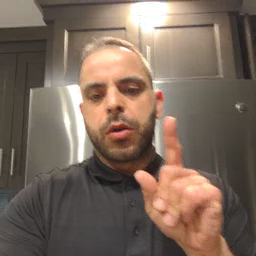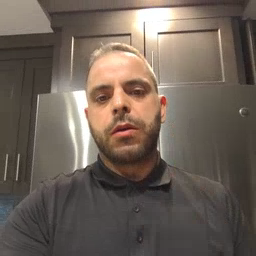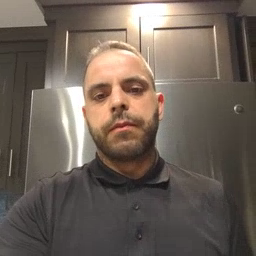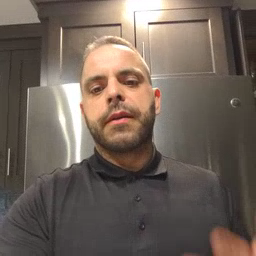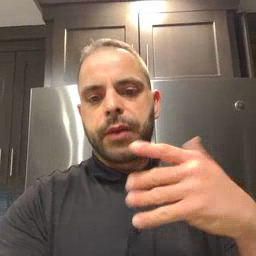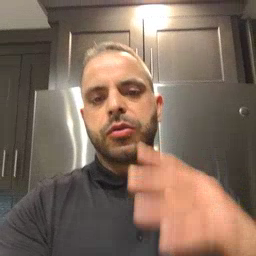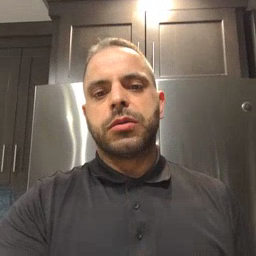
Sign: finish